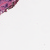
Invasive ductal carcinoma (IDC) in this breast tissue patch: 0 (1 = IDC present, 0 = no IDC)